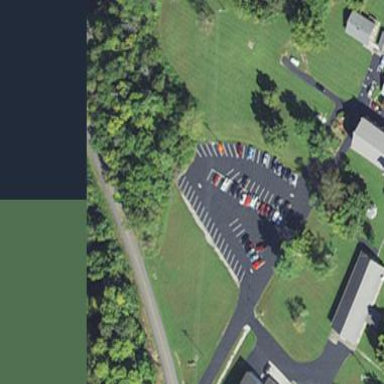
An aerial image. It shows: Parking area.